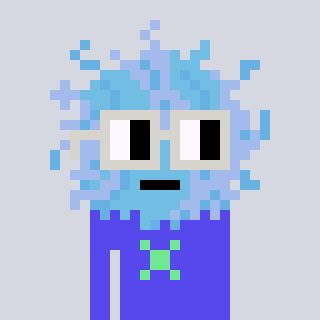
a pixel art character with square light gray glasses, a lint-shaped head and a computerblue-colored body on a cool background